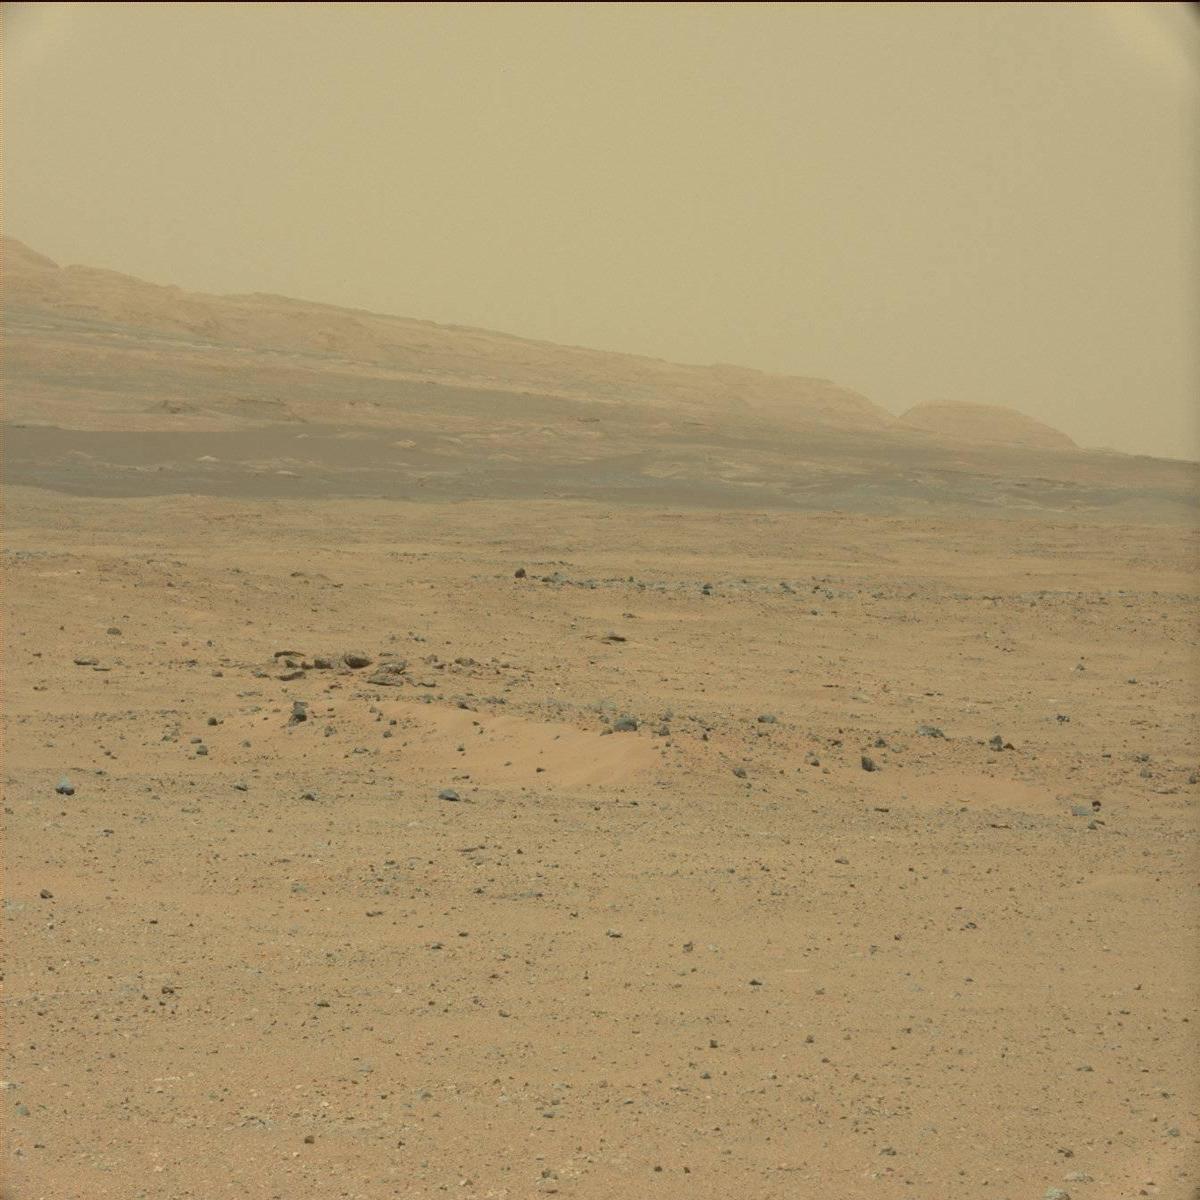
Terrain classes present: Bedrock, Ridge, Rock, Sand / Soil, Sky